Question: >
<URL>
I have to create a pixel-perfect html from a given design. It uses a custom font.
I am checking it in Firefox and Chrome and see that in Chrome spacing between letter is larger than in Firefox. Though I need them to look identically. I tried to set letter-spacing to 0 and it didn't help. How can I workaround? What if I use Cufon (don't want to use it though)?

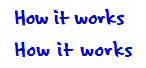
Answer: You're never going to get pixel-perfect across every browser and platform. Even if the letter-spacing is the same (which is seems to be if you set it to 0), the slight differences in anti-aliasing can make the letters appear wider. There's nothing in the CSS spec that specifies how browser render those small details.
Workarounds would be Cufon (yech) and images (yech). Pixel-perfect and the web are simply not good friends.